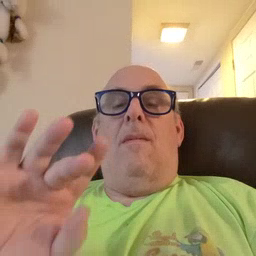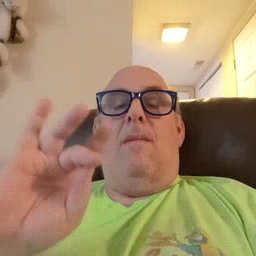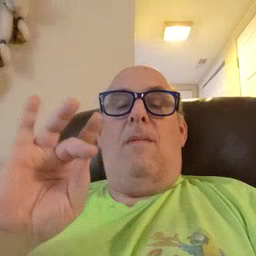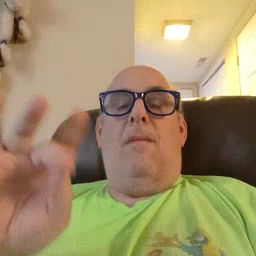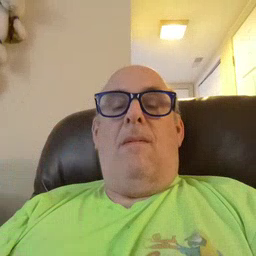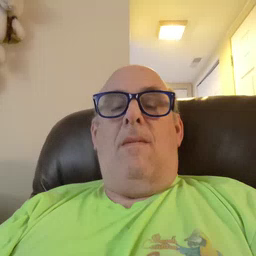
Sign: yucky